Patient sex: F
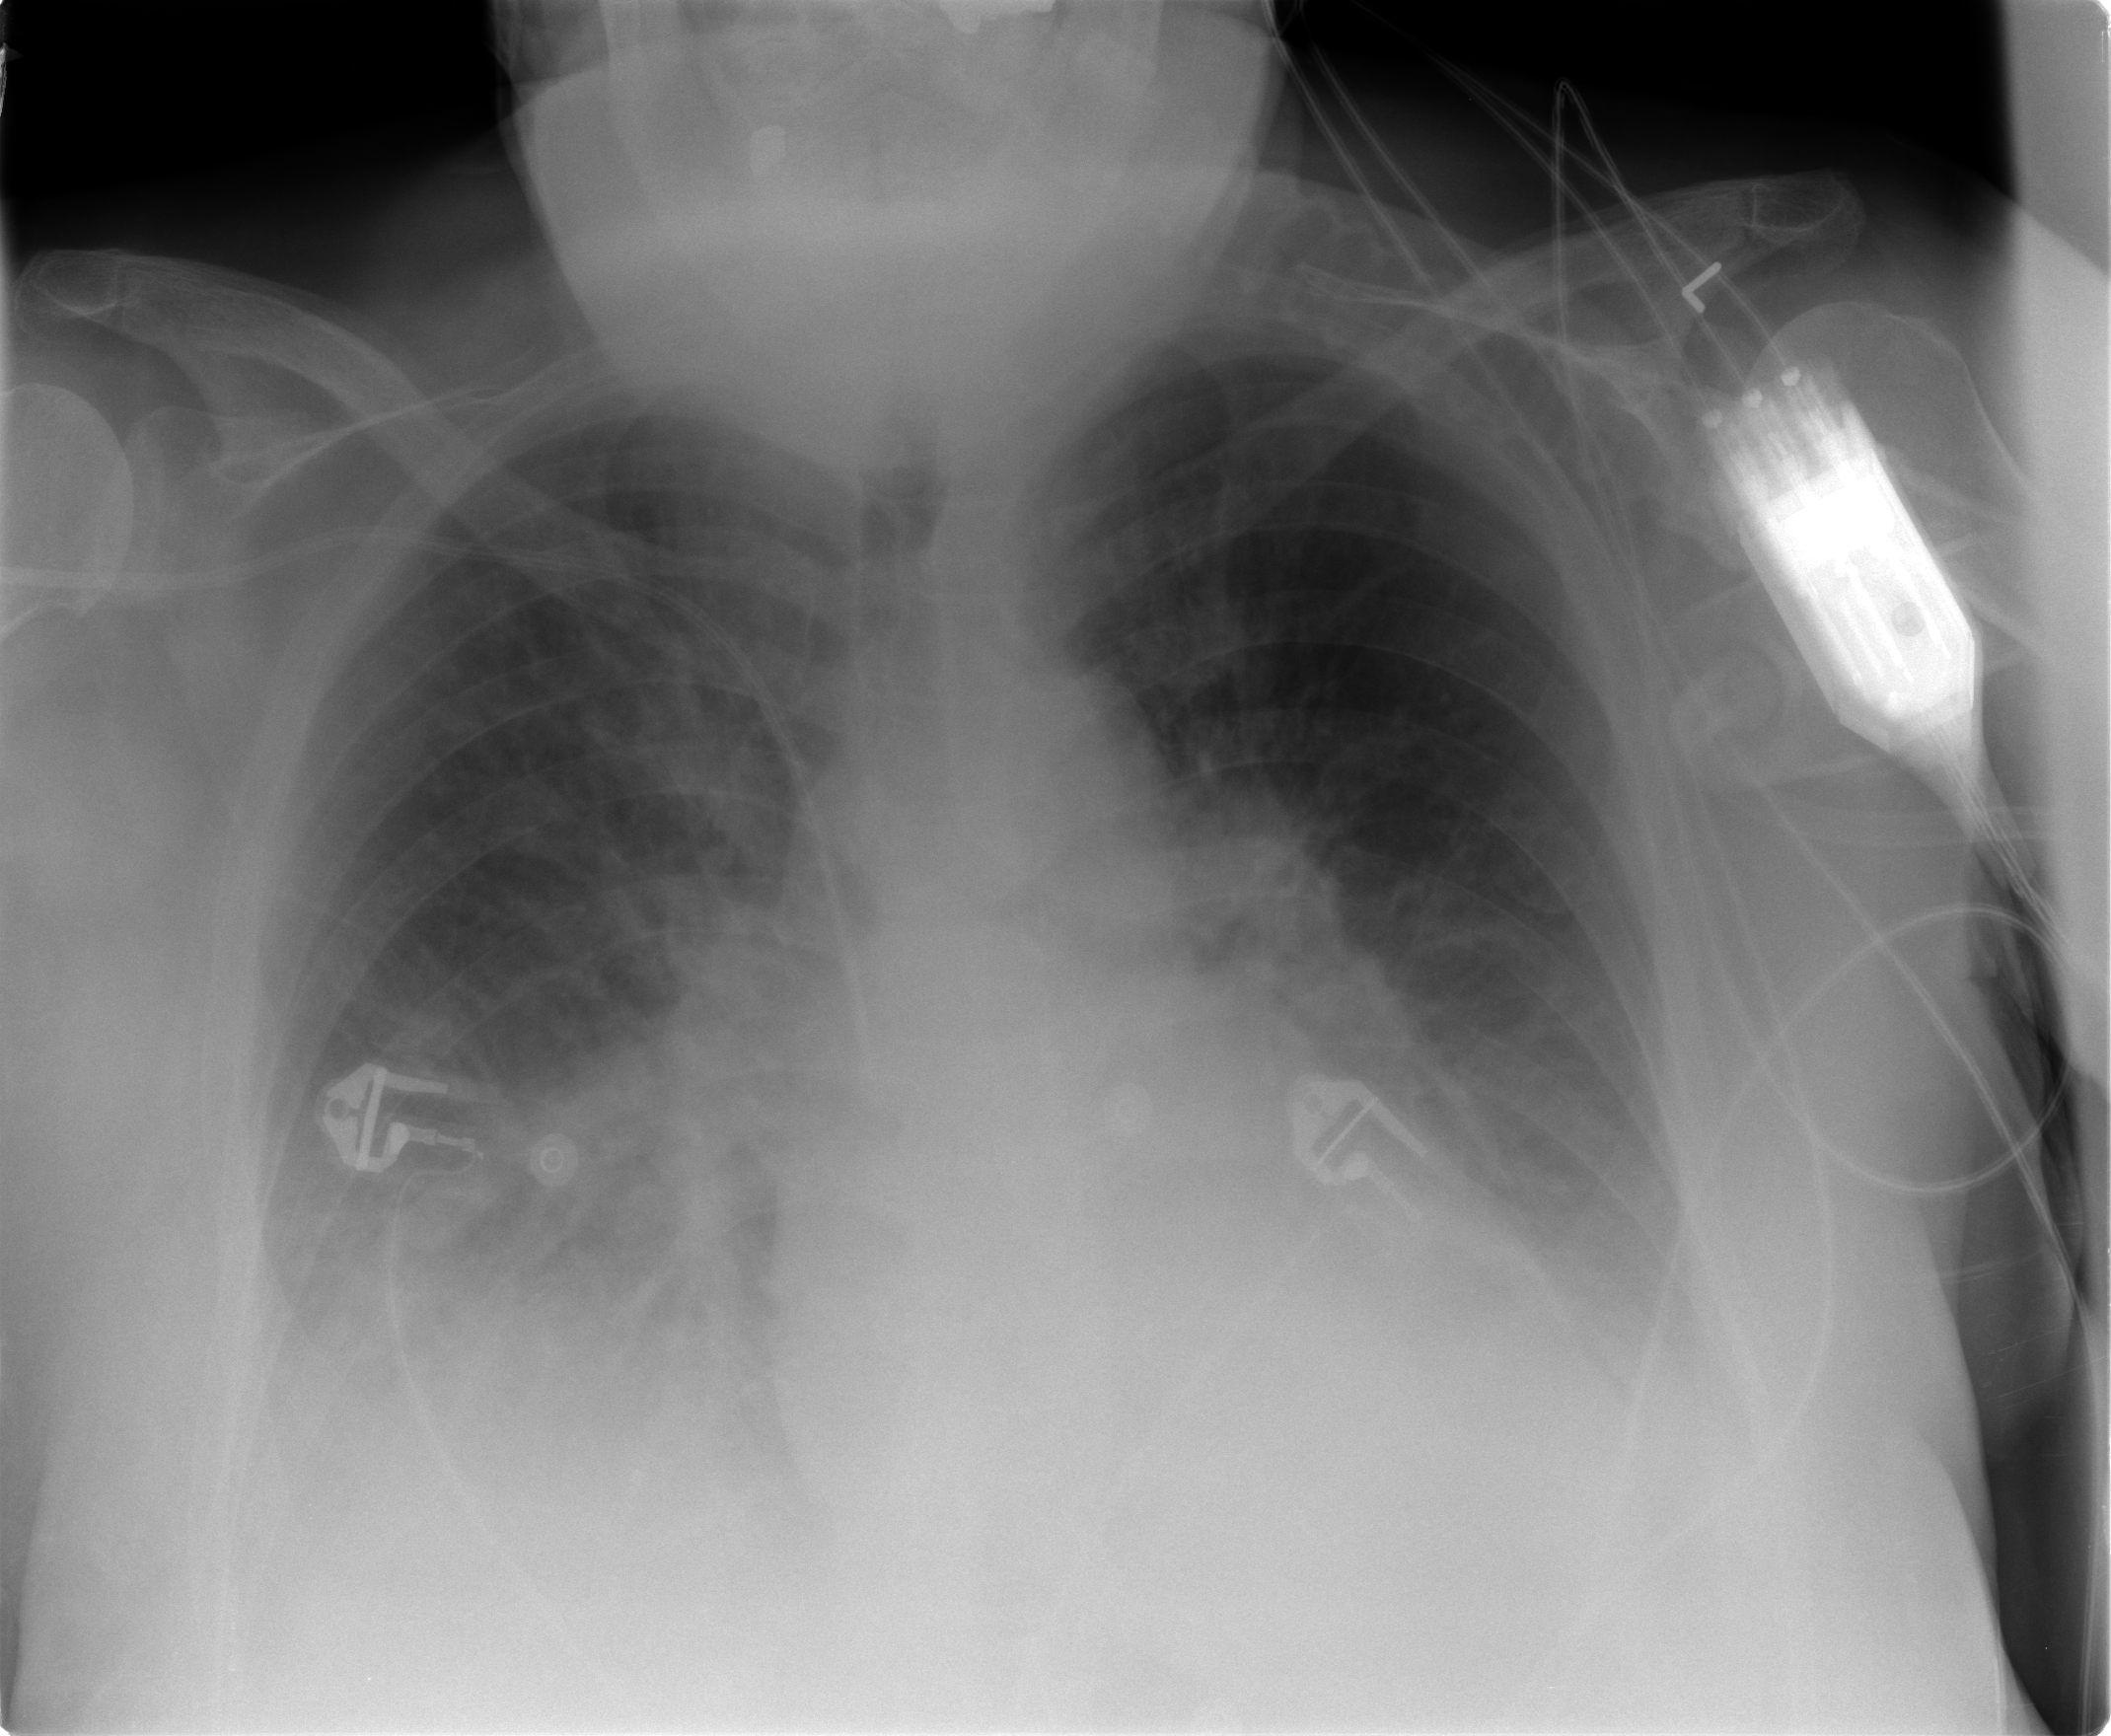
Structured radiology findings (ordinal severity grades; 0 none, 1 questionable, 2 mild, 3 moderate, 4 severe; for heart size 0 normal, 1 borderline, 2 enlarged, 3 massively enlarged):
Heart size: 2
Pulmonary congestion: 1
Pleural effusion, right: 2
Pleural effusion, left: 2
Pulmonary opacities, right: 0
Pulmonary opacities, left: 0
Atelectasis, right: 2
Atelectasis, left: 2